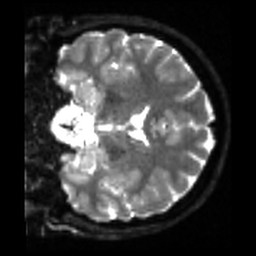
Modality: sbref
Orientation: coronal
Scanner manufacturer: siemens
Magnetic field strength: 3 T
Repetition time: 4 s
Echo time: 0.0594 s